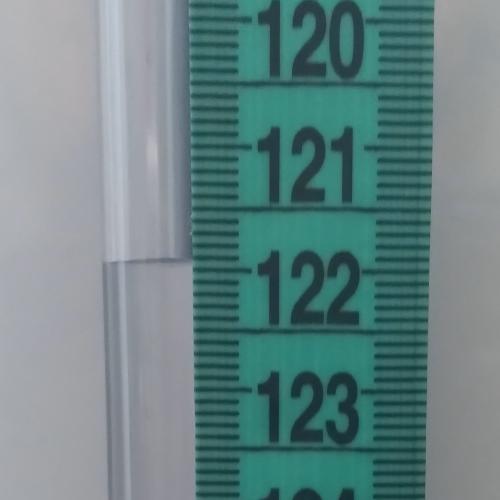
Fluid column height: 121.9 cm